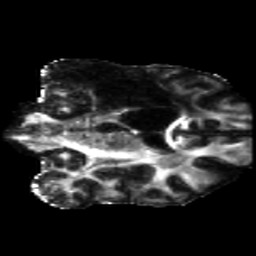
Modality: FA
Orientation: coronal
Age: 41
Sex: male
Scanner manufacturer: siemens
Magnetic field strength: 3 T
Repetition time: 5.25 s
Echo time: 0.08 s